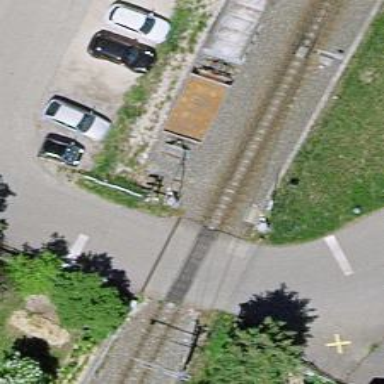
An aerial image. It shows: Railway buffer stop.